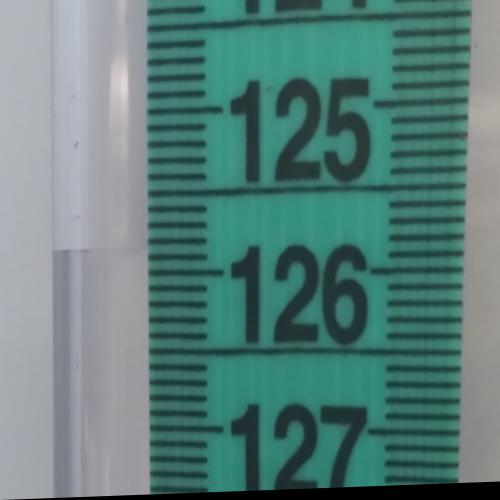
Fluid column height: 125.9 cm